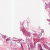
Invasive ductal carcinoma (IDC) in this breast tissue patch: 0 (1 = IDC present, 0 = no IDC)